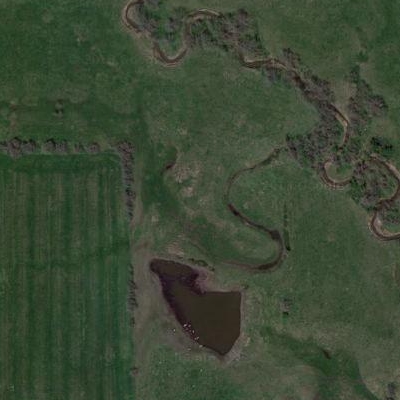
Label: Grass